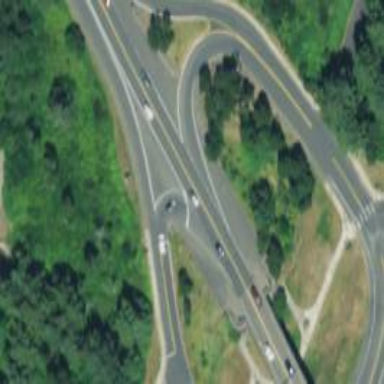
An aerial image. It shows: Trunk link highway.